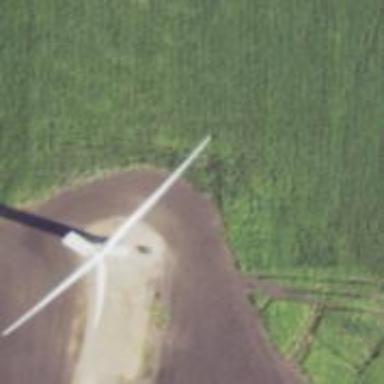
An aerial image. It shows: Wind generator using horizontal axis wind turbines.